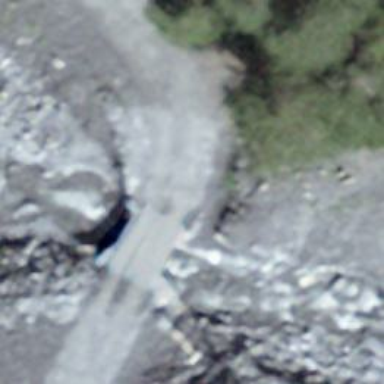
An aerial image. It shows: Gravel track on bridge with grade1 tracktype.